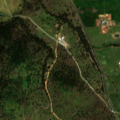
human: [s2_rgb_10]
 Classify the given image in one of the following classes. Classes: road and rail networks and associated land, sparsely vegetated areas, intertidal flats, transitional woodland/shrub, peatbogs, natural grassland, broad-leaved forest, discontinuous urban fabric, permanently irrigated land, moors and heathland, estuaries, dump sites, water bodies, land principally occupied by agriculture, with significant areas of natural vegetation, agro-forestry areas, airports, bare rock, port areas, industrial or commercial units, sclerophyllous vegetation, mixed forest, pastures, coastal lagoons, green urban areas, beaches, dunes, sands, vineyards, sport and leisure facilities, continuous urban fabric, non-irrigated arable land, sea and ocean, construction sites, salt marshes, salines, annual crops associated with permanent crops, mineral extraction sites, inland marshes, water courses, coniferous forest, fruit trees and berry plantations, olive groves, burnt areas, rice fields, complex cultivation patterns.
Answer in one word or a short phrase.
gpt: sport and leisure facilities, non-irrigated arable land, permanently irrigated land, agro-forestry areas